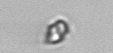
Label: Heterocapsa_rotundata